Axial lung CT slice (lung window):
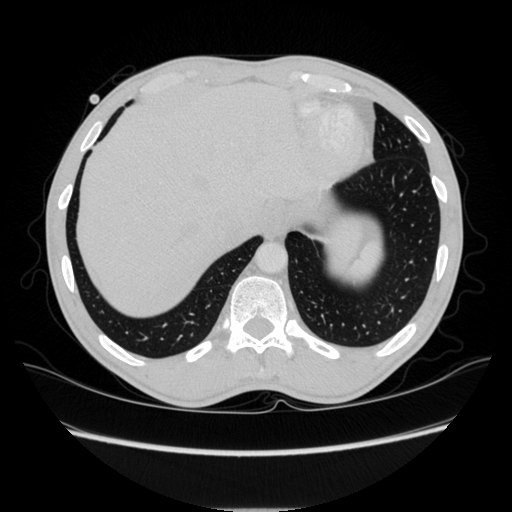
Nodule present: no